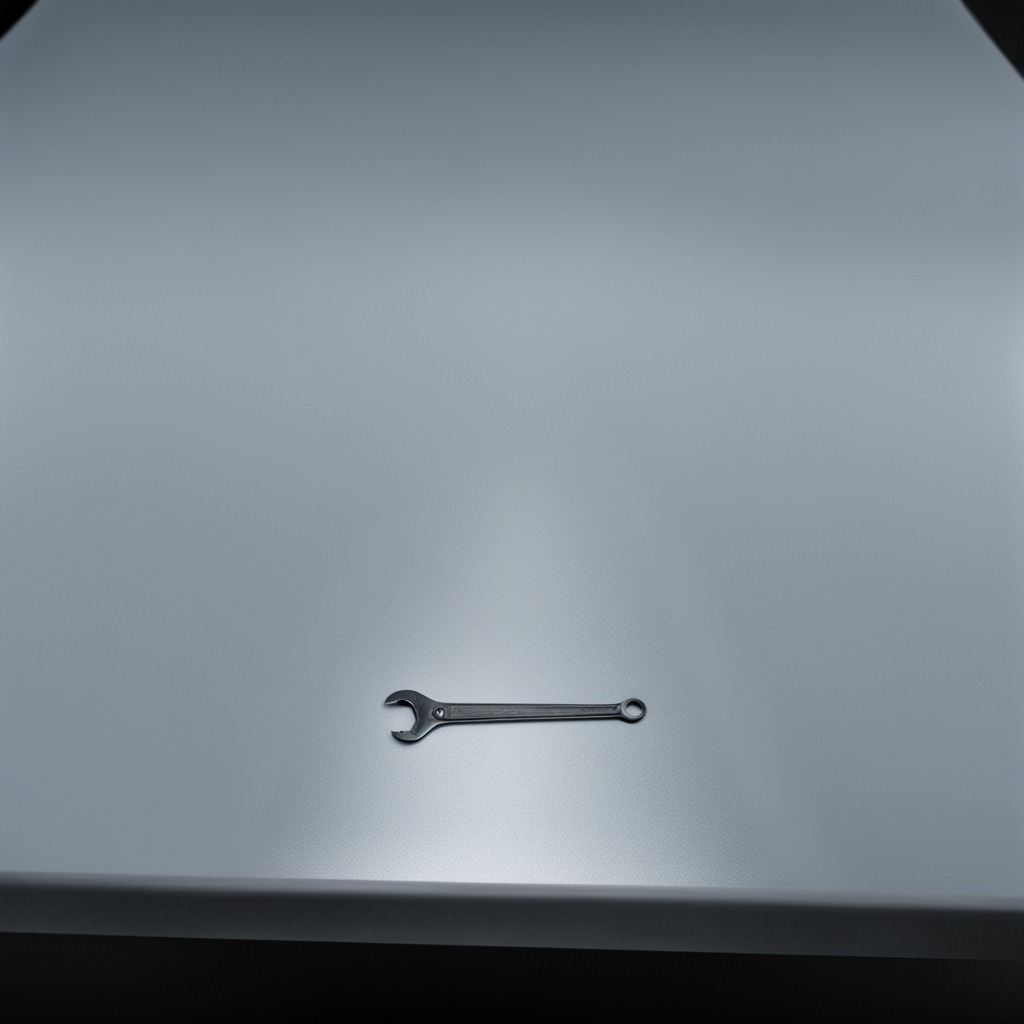
An wrench lies on a clean empty table in a railway signal maintenance room lit by harsh overhead fluorescents.